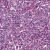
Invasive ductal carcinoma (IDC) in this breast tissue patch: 1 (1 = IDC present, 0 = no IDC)